Question: When I inspect element using 'Chrome Dev Tools' the default 'font-size' property is missing for the 'h4' tag. All the other tags like h1, h2, h3, h5, h6 are showing the 'font-size' property.
See the screenshot
I have checked the default style sheet for HTML 4, here also the 'font-size' property is missing.
Reference: <URL>
'''
h1 { font-size: 2em; margin: .67em 0 }
h2 { font-size: 1.5em; margin: .75em 0 }
h3 { font-size: 1.17em; margin: .83em 0 }
h4, p,
blockquote, ul,
fieldset, form,
ol, dl, dir,
menu { margin: 1.12em 0 }
h5 { font-size: .83em; margin: 1.5em 0 }
h6 { font-size: .75em; margin: 1.67em 0 }
'''
What might me the valid reason for this behavior?
Thanks in advance.
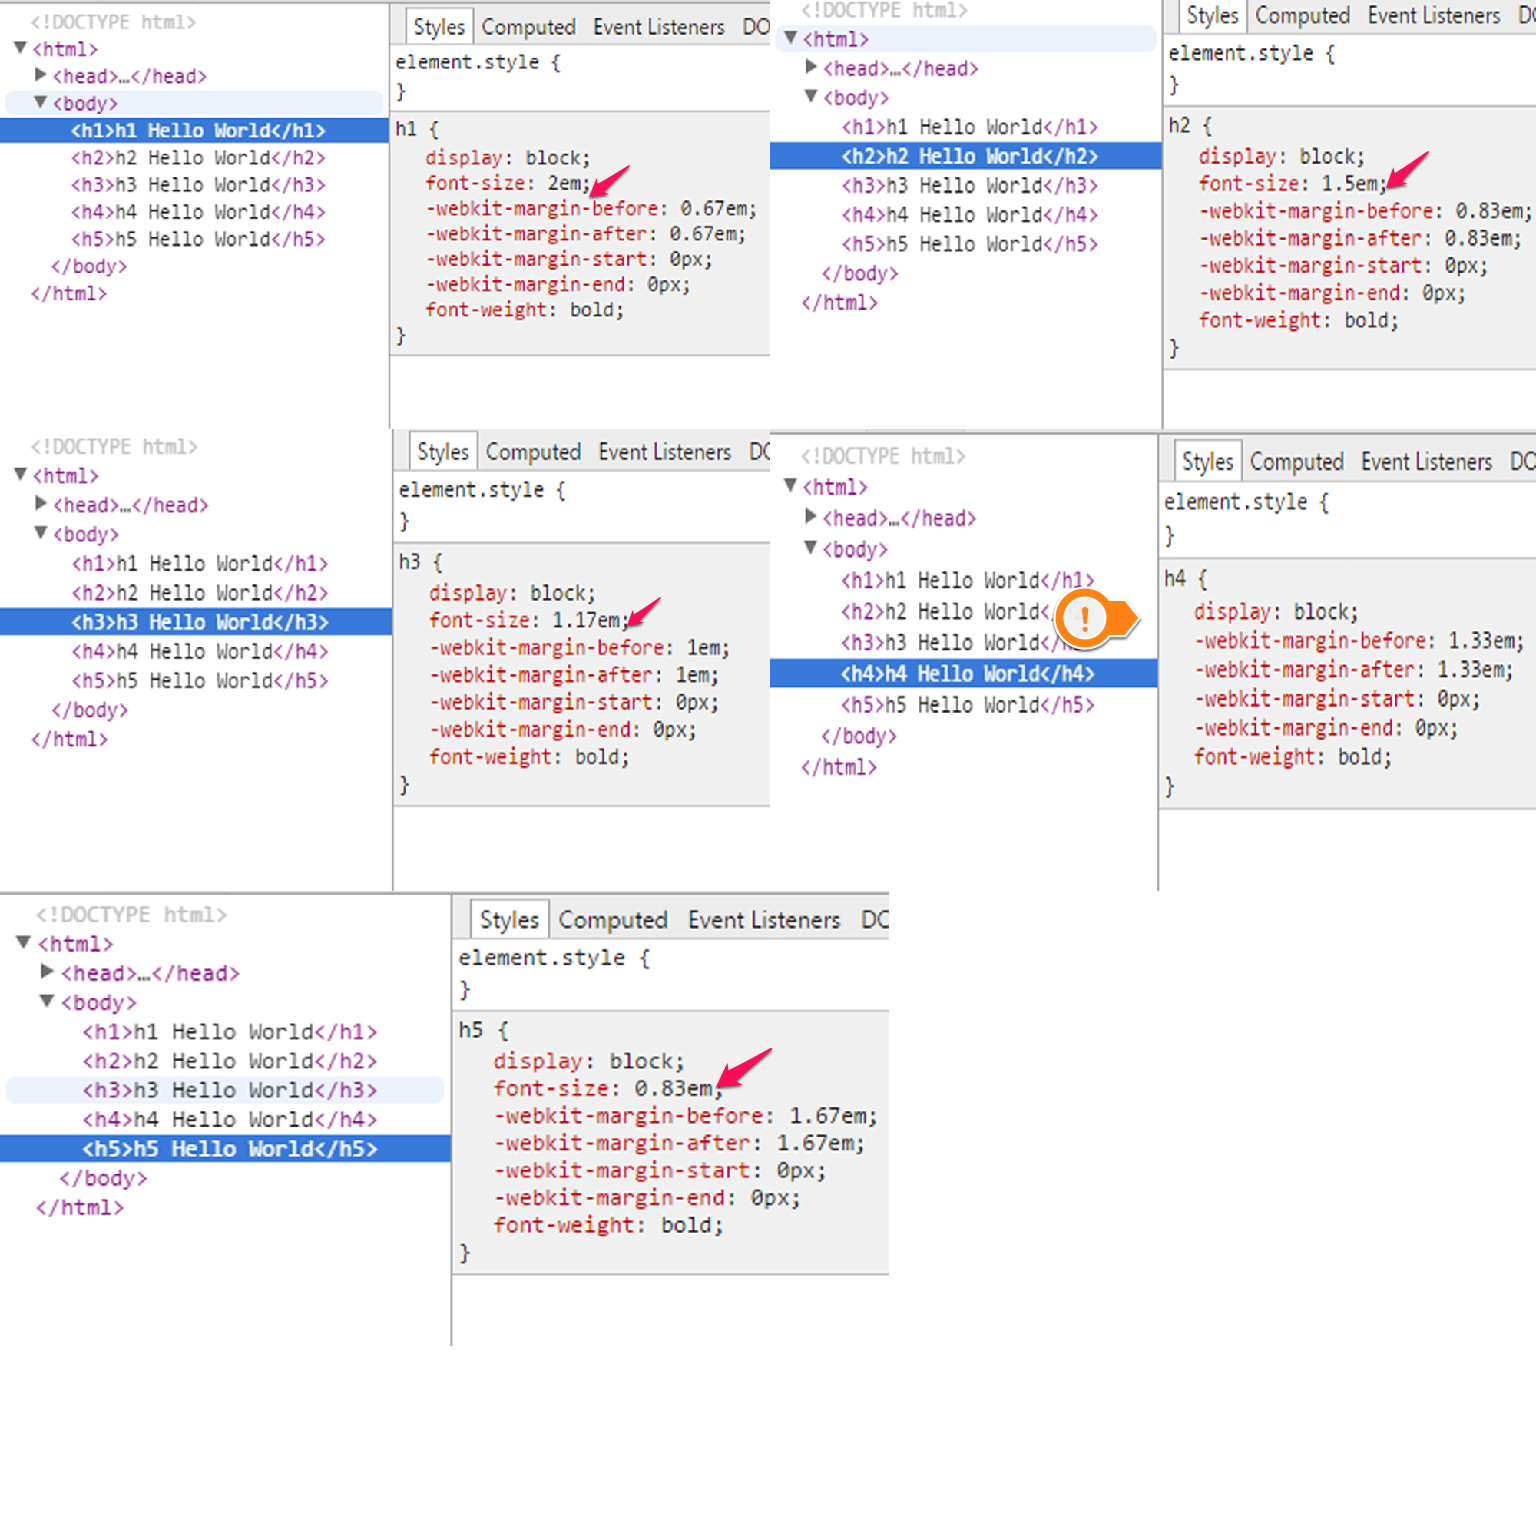
Answer: The reason is that the designer of the browser's style sheet wanted to make the default font size of 'h4' equal to '1em', i.e. the font size of its parent. This makes it fit to the scale of heading font sizes. When 'font-size' is not set for an element at all, it inherits the size from its parent, so the result is the same as it would be with 'h4 { font-size: 1em }'. (Not in all circumstances, but in these. The browser's default style sheet is lowest in the cascade, so a relevant setting in other style sheet will override it.)
Note that the sample style sheet for HTML 4 in the CSS 2.1 specification is outdated and contain some odd settings that were never implemented in browsers, and many settings have been tuned later. The <URL> default settings in browsers. For clarity, it explicitly sets 'font-size: 1.00em;' on 'h4'.